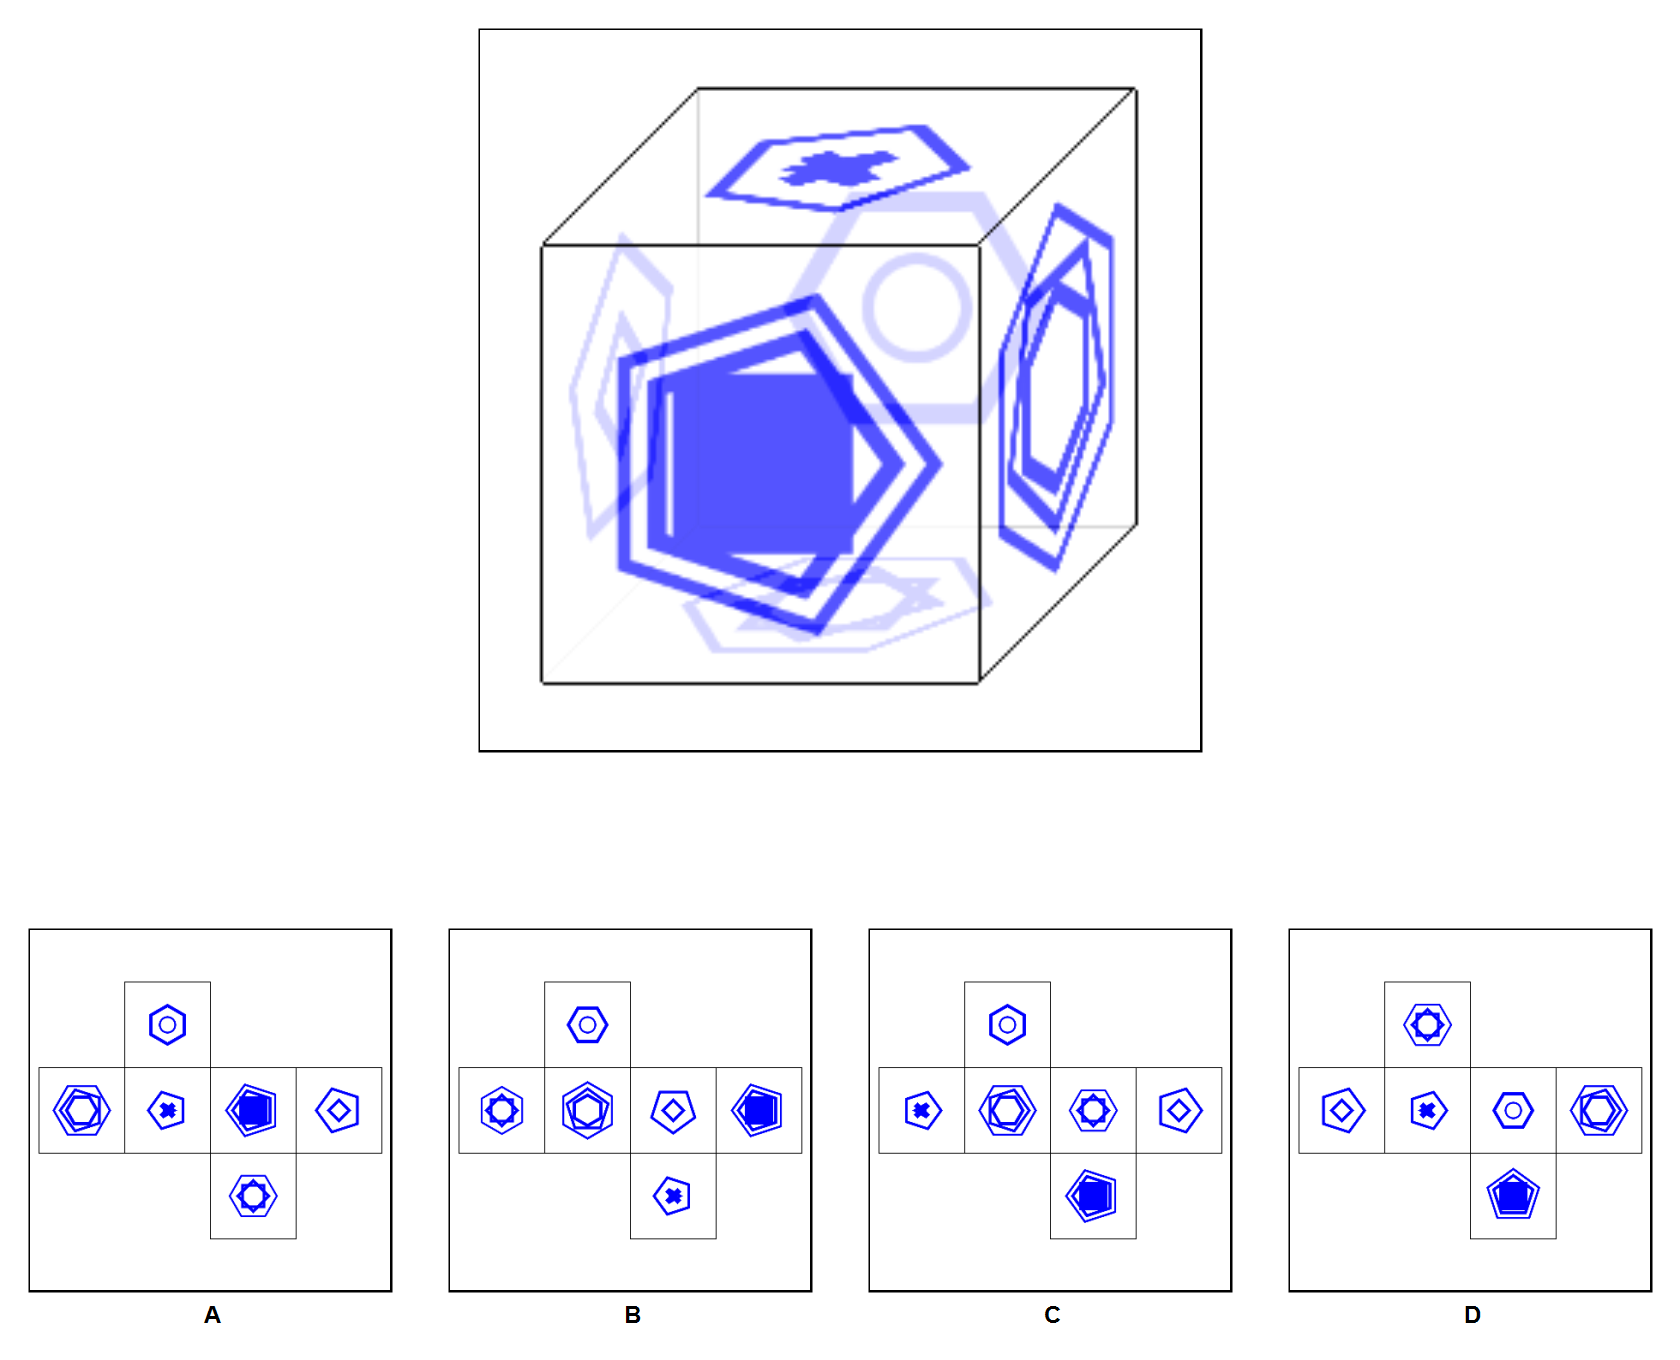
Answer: C